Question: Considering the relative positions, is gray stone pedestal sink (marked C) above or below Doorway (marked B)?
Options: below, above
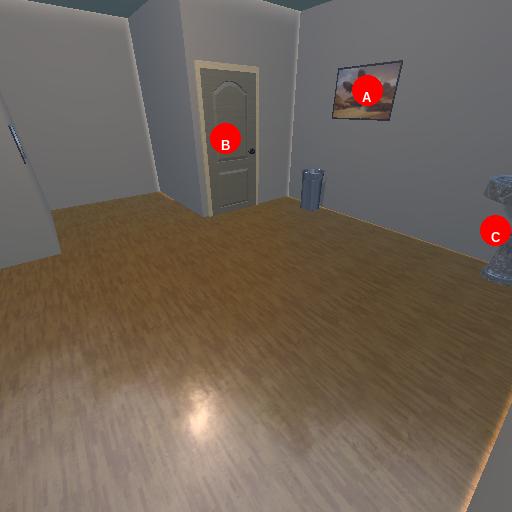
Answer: below